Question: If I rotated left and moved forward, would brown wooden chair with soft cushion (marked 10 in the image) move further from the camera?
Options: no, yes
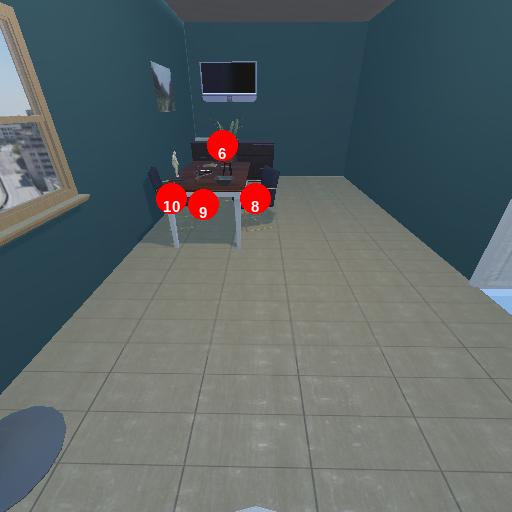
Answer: no